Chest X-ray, PA view. Patient: 61 years old, sex M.
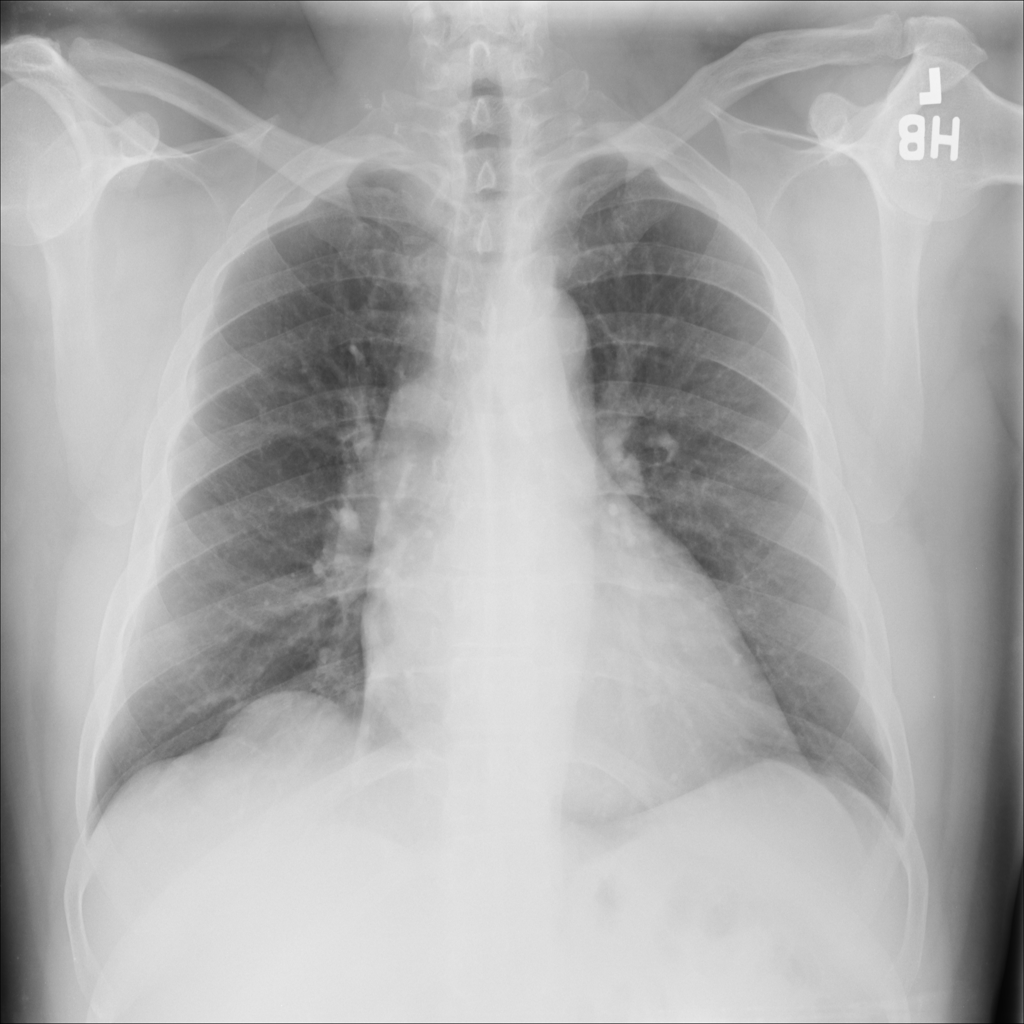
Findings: Cardiomegaly, Pleural_Thickening